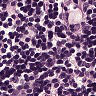
Metastatic tissue present: no